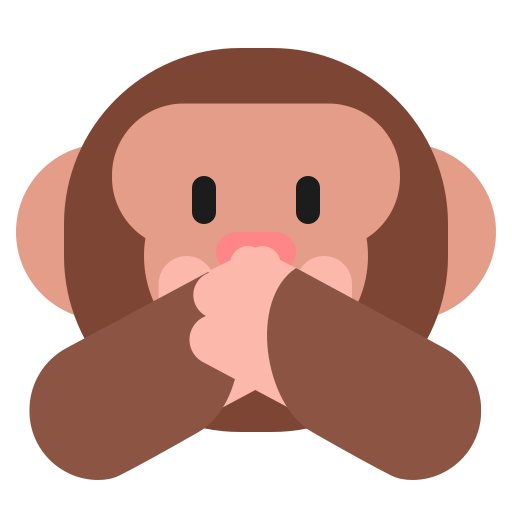
speak no evil monkey flat